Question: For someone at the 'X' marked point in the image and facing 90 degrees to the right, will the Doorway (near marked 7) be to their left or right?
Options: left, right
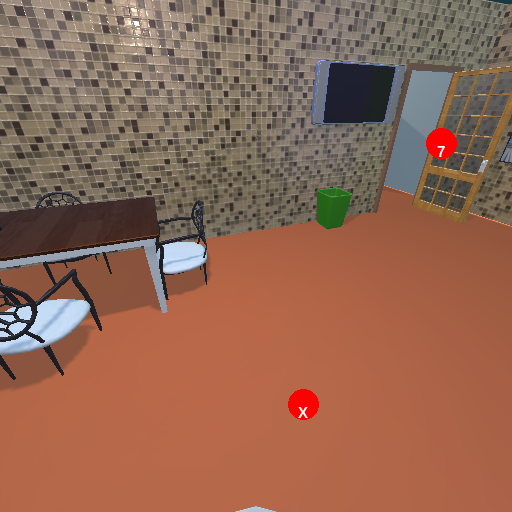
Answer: left